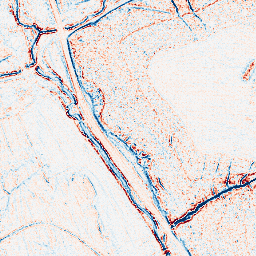
Category: edge_preserving
Decomposition family: bilateral
Decomposition parameters: d: 5
sigma_color: 150
sigma_space: 150
Upsampling method: sinc_blackman
Upsampling parameters: scale: 2
kernel_size: 4
Upsampling scale: 2